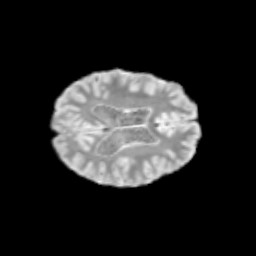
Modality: T2w
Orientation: axial
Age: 9
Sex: female
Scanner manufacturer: siemens
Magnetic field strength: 3 T
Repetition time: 3.8 s
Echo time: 0.07 s